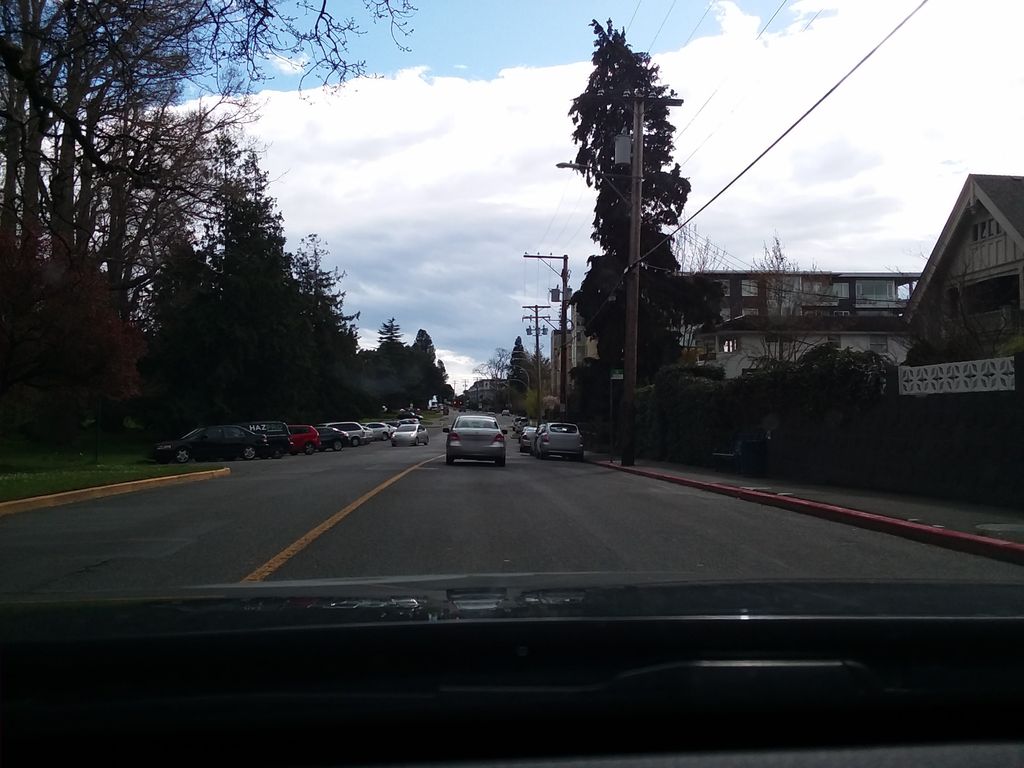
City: victoria